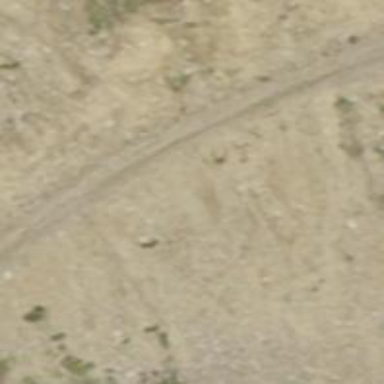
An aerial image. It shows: Gravel track with excellent visibility.